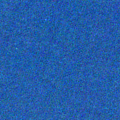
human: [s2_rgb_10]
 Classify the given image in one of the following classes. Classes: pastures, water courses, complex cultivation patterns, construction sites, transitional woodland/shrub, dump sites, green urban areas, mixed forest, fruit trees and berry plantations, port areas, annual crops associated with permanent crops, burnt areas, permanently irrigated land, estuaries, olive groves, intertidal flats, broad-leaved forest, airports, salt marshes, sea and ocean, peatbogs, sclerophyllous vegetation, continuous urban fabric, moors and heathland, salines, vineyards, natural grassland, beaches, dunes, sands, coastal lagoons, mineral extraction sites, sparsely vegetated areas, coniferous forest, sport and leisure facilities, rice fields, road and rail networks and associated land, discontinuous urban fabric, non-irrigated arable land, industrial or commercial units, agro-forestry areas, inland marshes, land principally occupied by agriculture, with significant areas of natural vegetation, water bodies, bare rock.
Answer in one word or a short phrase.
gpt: sea and ocean